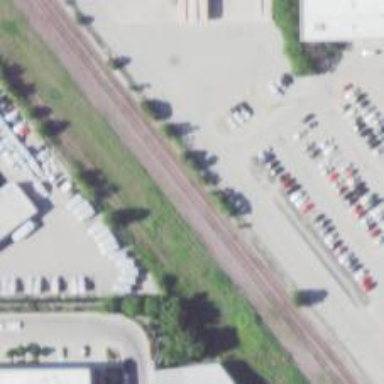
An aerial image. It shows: Railway siding with rails.